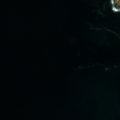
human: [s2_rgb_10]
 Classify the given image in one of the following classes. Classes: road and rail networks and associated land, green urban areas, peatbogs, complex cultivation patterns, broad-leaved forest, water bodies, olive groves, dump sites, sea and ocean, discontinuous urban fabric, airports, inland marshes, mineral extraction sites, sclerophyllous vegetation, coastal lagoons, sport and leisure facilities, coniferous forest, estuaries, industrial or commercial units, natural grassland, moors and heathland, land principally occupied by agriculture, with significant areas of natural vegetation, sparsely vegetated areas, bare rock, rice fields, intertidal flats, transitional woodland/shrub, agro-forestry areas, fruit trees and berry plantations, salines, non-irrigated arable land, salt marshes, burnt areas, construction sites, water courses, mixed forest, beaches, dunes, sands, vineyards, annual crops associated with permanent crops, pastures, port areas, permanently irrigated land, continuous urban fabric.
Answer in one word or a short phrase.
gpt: sea and ocean